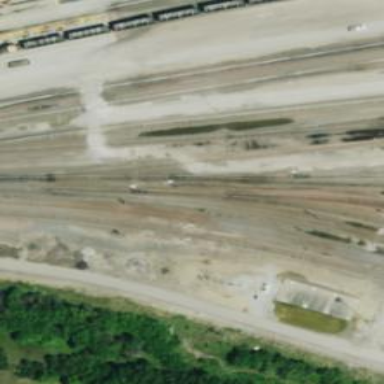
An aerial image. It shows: Railway yard in service.